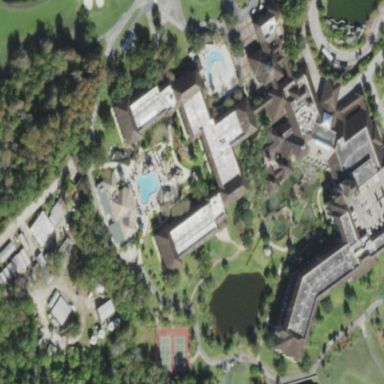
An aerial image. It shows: Hotel building.